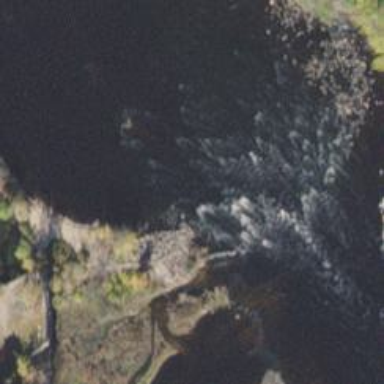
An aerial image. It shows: Rapids in the waterway.